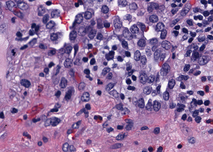
Tumor epithelial tissue: yes
Tumor-associated stroma tissue: yes
Normal tissue: no